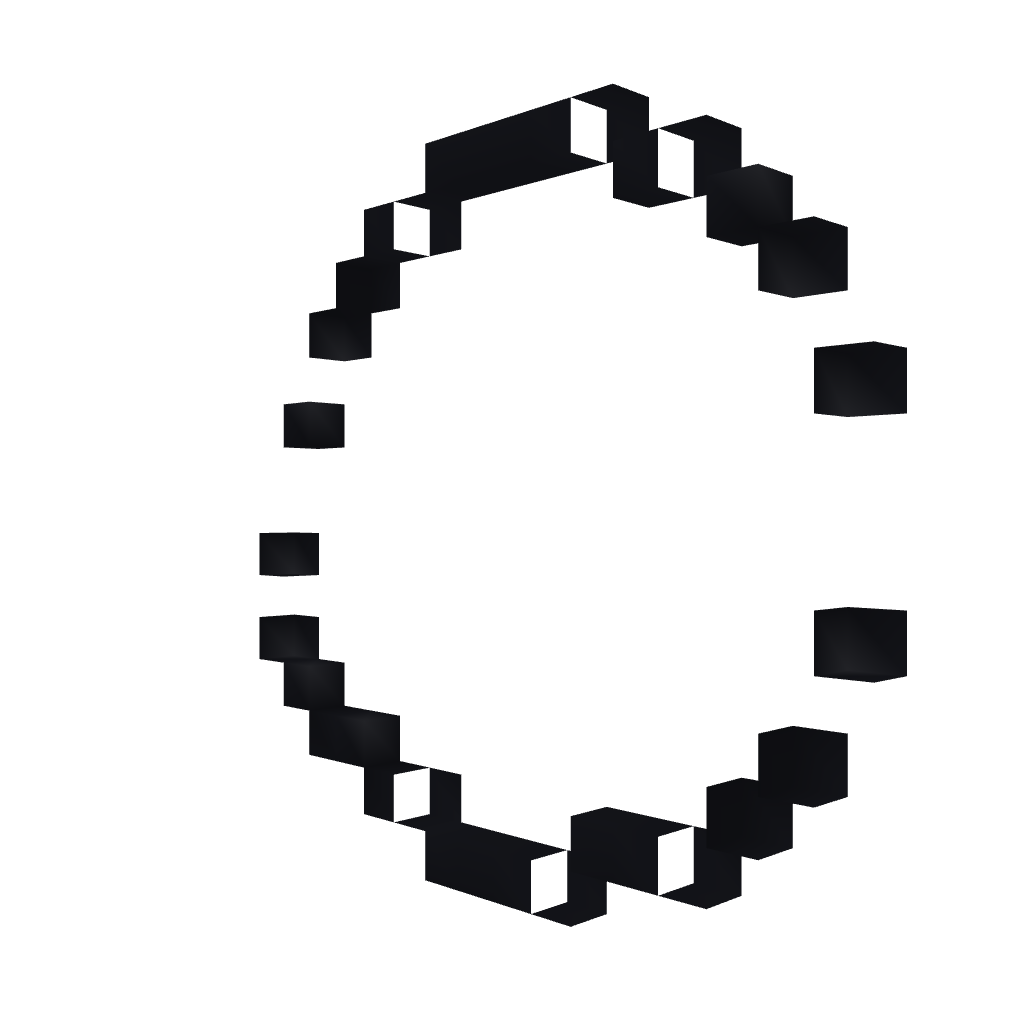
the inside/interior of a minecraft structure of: BuuHuu! 8-Bit Style